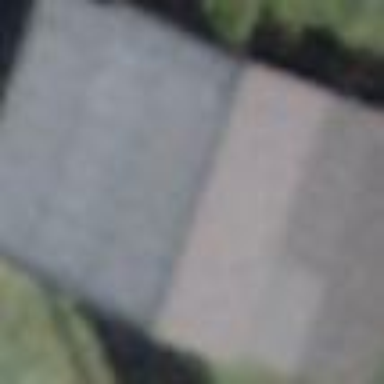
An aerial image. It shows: Barn.